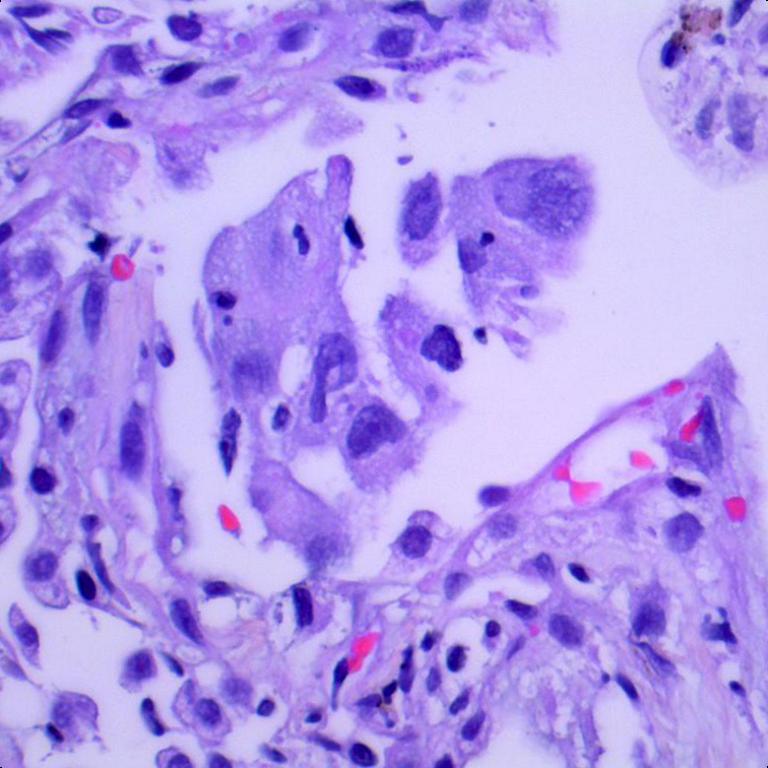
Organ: lung
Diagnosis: adenocarcinomas